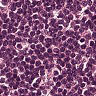
Metastatic tissue present: no